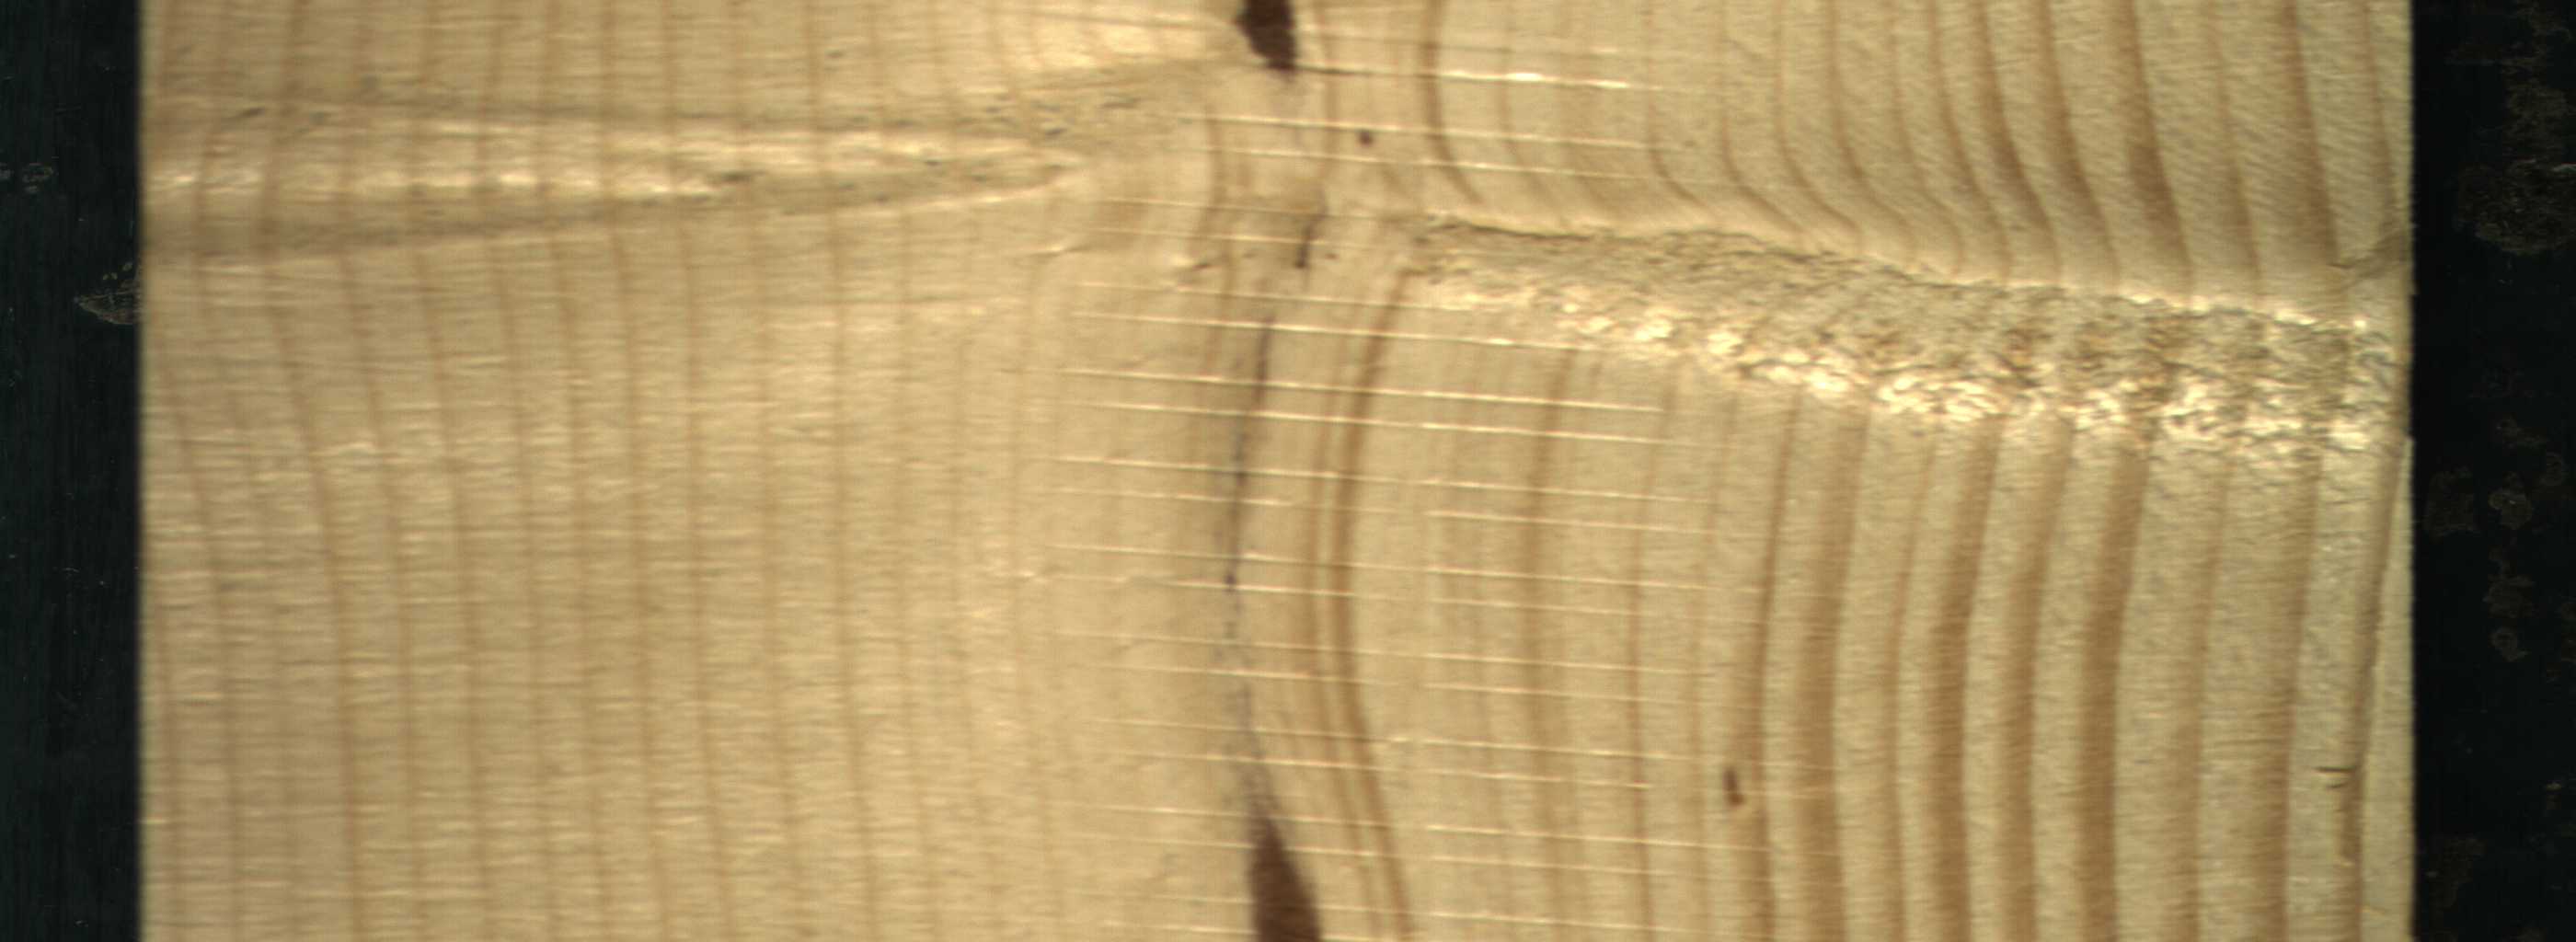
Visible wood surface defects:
Marrow
Marrow
Crack
Crack